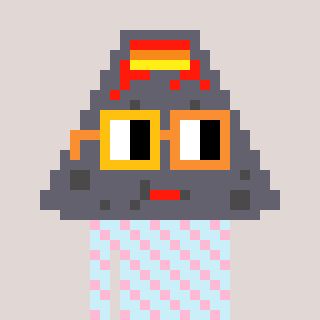
a pixel art character with square yellow and orange glasses, a volcano-shaped head and a cold-colored body on a warm background